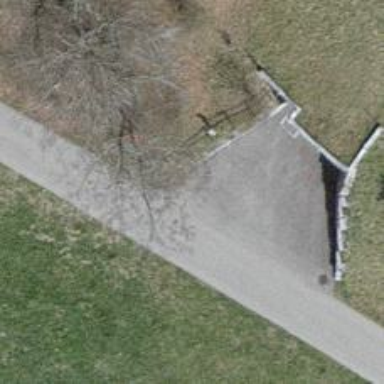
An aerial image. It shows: Bench for seating.